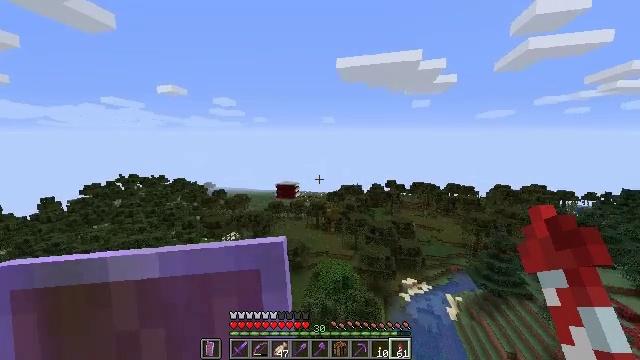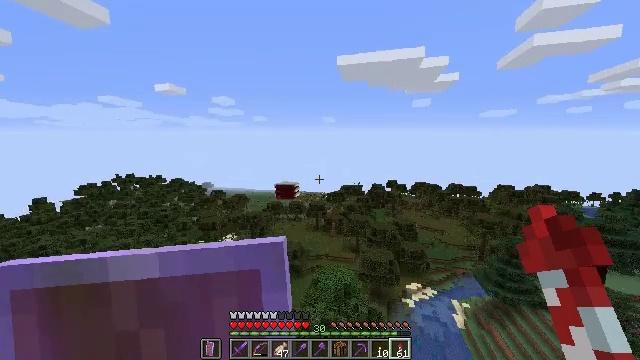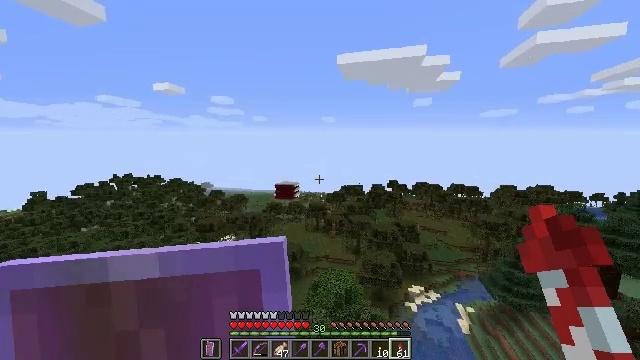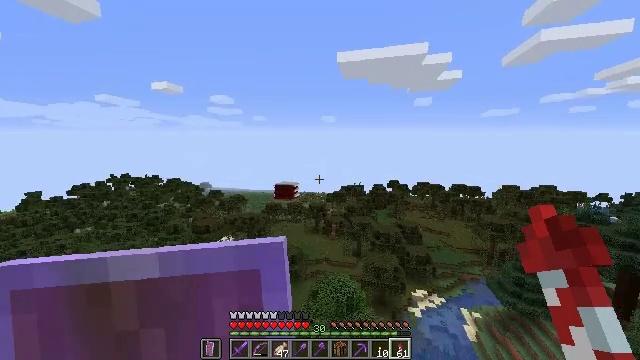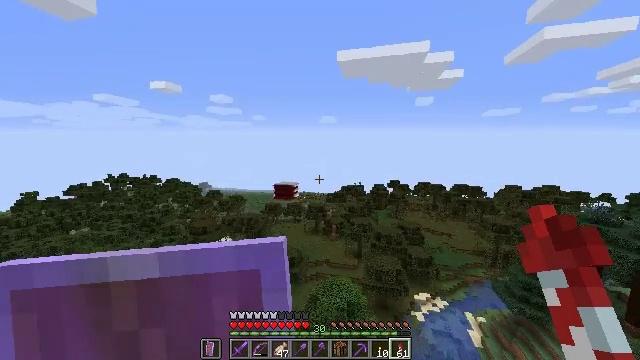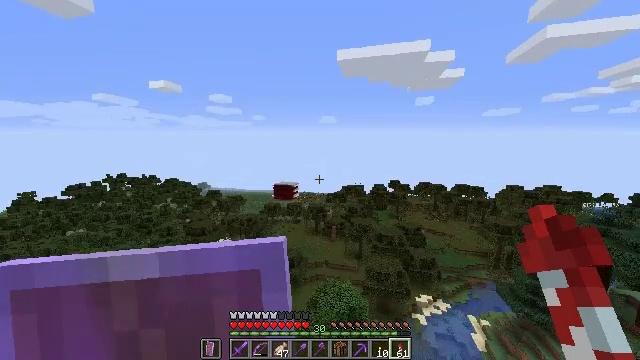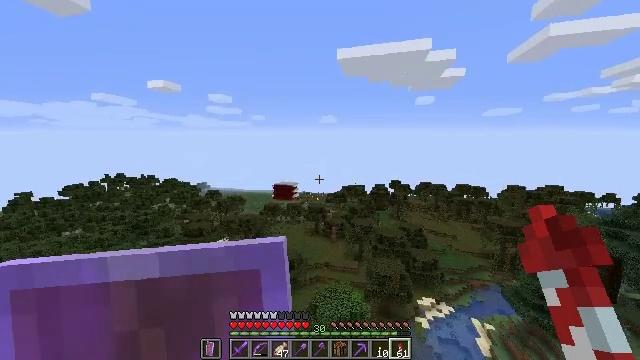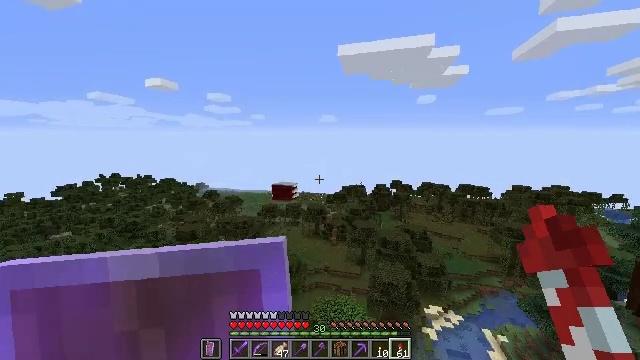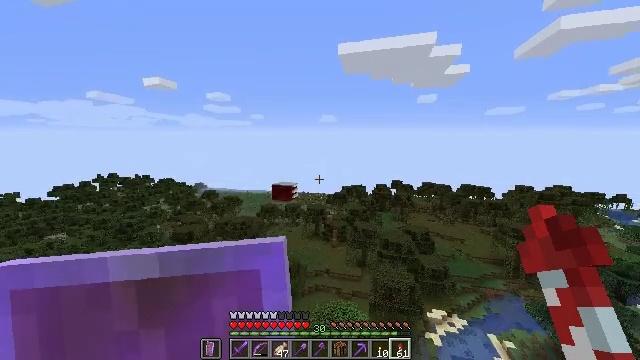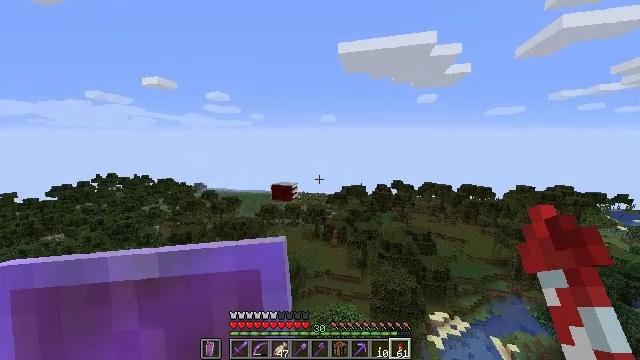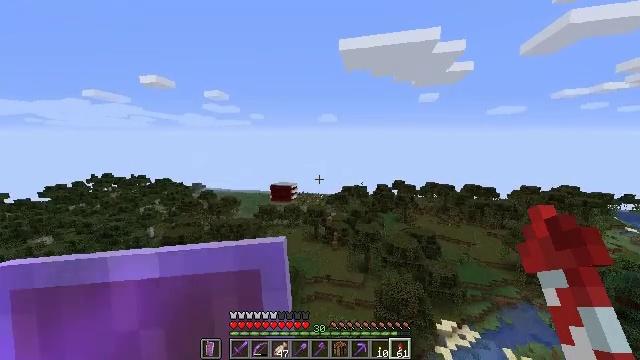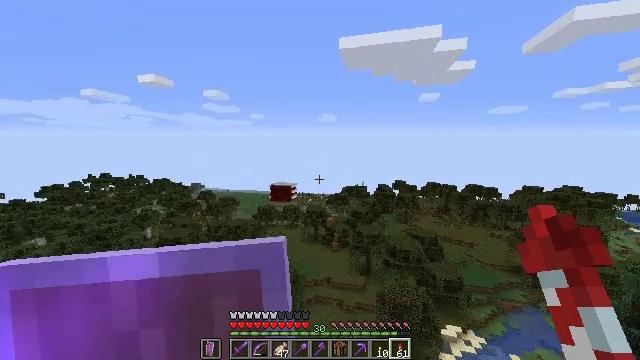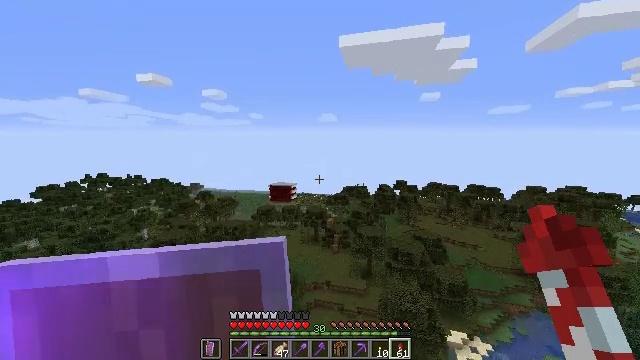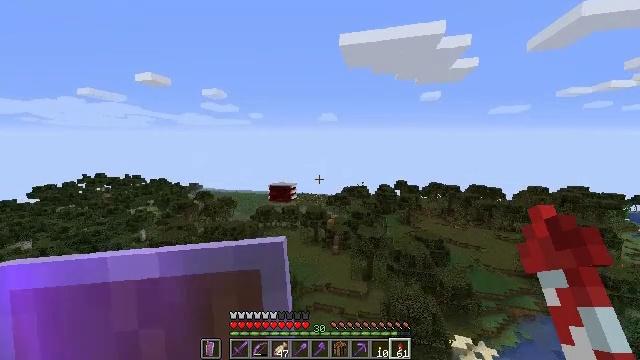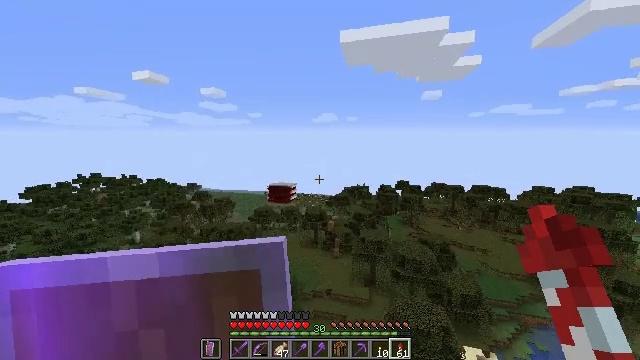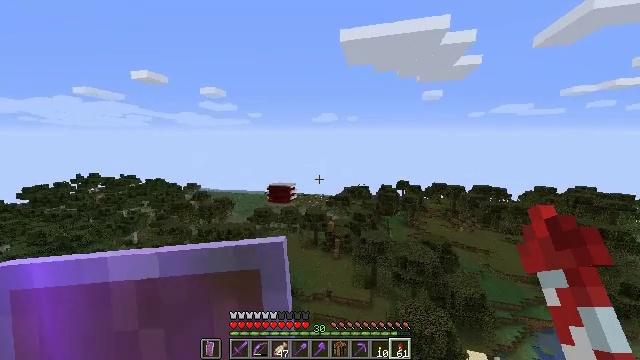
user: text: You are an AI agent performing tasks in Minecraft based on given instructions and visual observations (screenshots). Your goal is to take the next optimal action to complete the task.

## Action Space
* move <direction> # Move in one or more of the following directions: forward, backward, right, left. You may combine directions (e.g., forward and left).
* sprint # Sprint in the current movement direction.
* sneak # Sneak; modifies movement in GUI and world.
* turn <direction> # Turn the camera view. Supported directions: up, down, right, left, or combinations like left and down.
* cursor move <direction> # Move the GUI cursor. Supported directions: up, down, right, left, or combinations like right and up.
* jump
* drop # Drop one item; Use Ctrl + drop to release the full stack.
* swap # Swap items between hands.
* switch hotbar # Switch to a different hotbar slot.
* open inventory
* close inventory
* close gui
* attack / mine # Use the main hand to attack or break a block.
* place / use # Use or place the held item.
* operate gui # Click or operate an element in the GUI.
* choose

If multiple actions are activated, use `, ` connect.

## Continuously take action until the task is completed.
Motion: motion action
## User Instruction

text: Remove the sticky piston from its position.
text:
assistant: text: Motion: move forward, sprint
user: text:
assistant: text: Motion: move forward, sprint
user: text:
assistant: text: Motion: move forward, sprint
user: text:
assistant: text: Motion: move forward, sprint
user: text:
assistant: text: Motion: move forward, sprint
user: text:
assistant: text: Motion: move forward, sprint
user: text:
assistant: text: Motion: move forward, sprint
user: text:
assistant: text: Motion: move forward, sprint
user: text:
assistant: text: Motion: move forward, sprint
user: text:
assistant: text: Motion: move forward, sprint
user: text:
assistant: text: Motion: move forward, sprint
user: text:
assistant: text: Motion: move forward, sprint
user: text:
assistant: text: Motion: move forward, sprint
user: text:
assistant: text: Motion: move forward, sprint
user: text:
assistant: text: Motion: move forward, sprint
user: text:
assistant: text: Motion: move forward, sprint
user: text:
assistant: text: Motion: move forward, sprint
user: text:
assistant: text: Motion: move forward, sprint
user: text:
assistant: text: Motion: move forward, sprint
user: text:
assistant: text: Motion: move forward, sprint
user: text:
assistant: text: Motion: move forward, sprint
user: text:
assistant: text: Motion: move forward, sprint
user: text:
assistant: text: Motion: move forward, sprint
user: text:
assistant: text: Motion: move forward, sprint
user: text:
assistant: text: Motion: move forward, sprint
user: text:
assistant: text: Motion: move forward, sprint
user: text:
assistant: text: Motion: move forward, sprint
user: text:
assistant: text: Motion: move forward, sprint
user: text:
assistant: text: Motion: move forward, sprint
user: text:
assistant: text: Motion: move forward, sprint